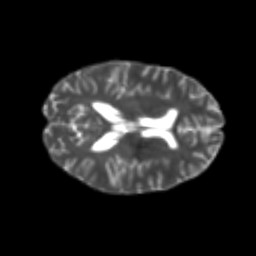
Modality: T2w
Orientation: axial
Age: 24
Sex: female
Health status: healthy
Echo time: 0.074 s